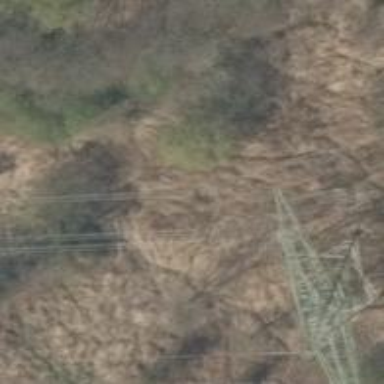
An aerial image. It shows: Towering power structure.